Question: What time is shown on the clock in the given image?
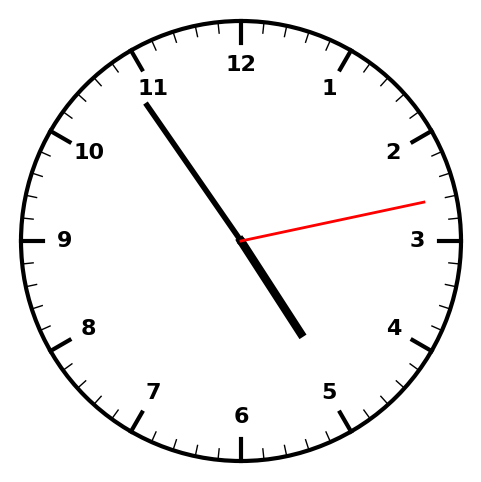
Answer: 04:54:13